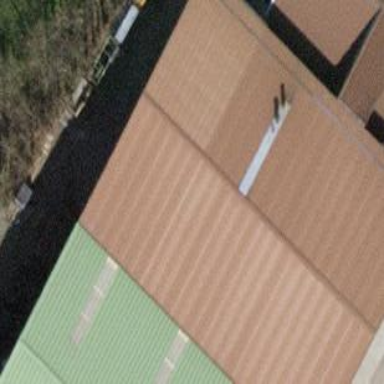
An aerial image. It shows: View of roof of building.